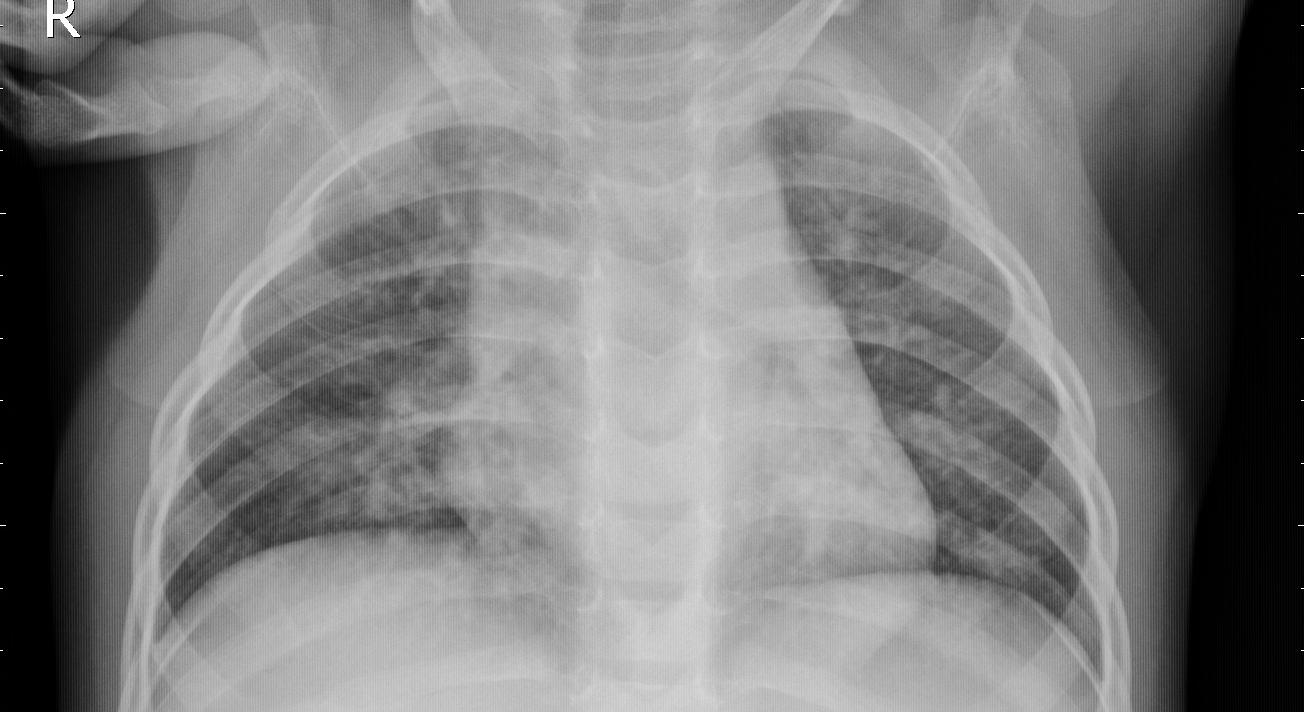
Diagnosis: PNEUMONIA